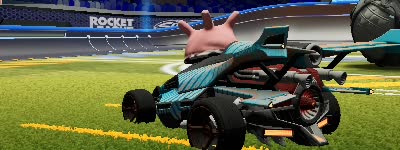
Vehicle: aftershock